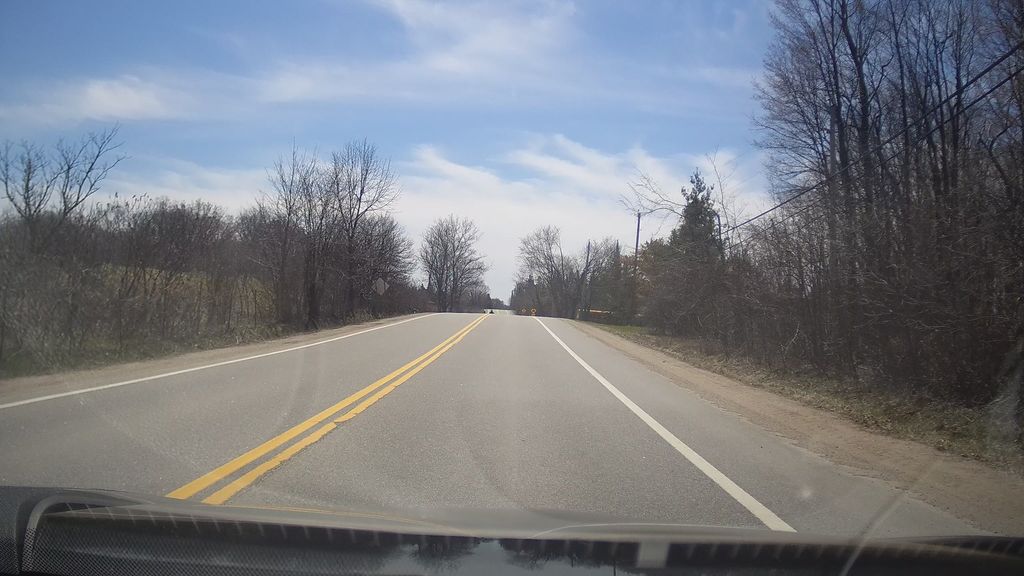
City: ottawa-gatineau